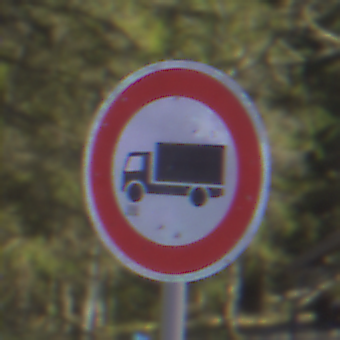
Verkehrszeichen: VerbotFuerKraftfahrzeugeUeberDreiKommaFuenfTonnen
Umgebung: Outdoor, Nature
Tageszeit: MorningAfternoon
Wetter: Clear
Licht: Natural
Jahreszeit: Winter
Kontrast: HighContrast